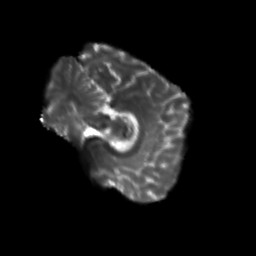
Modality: T2w
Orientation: sagittal
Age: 28
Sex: female
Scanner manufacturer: siemens
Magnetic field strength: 3 T
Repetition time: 3.5 s
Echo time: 0.113 s